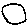
Label: circle